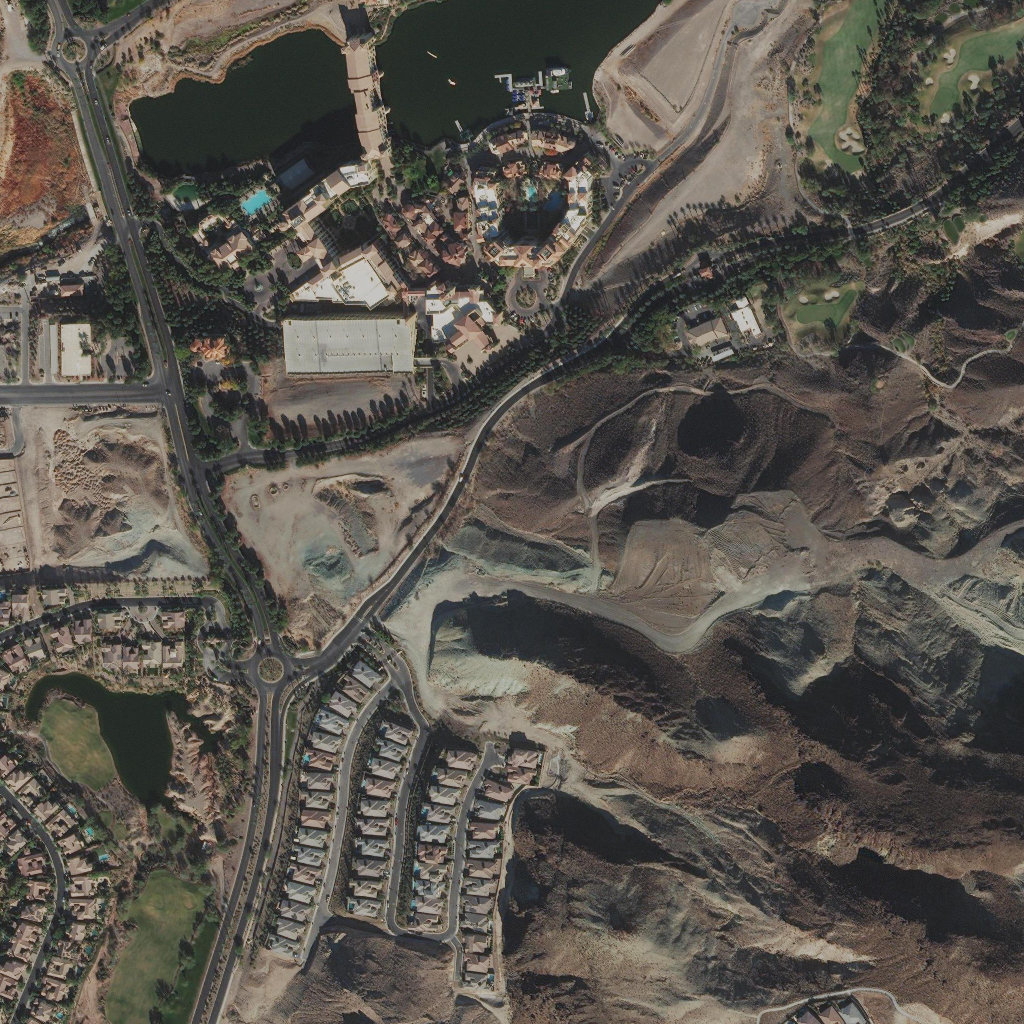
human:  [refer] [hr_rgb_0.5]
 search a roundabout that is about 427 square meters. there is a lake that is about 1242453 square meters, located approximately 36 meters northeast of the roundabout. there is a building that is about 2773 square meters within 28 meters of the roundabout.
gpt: <box>[[36, 17, 39, 20, 0]]</box>

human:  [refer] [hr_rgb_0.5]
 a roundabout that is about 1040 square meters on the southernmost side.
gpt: <box>[[24, 63, 28, 67, 0]]</box>